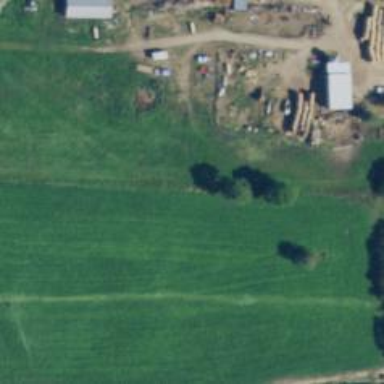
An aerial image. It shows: Farmyard area.